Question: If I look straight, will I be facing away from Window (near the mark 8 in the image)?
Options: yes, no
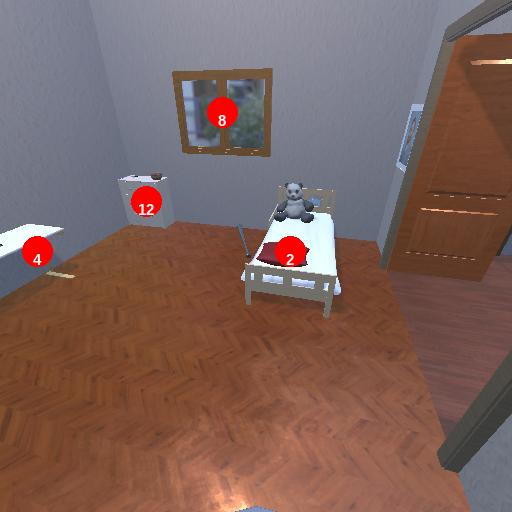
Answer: yes